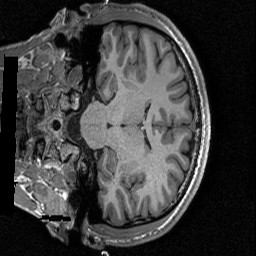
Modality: T1w
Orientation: coronal